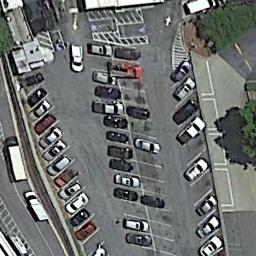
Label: parking_lot